Question: I am trying break; out of frustration. Is there an event handler I need to know about in console?

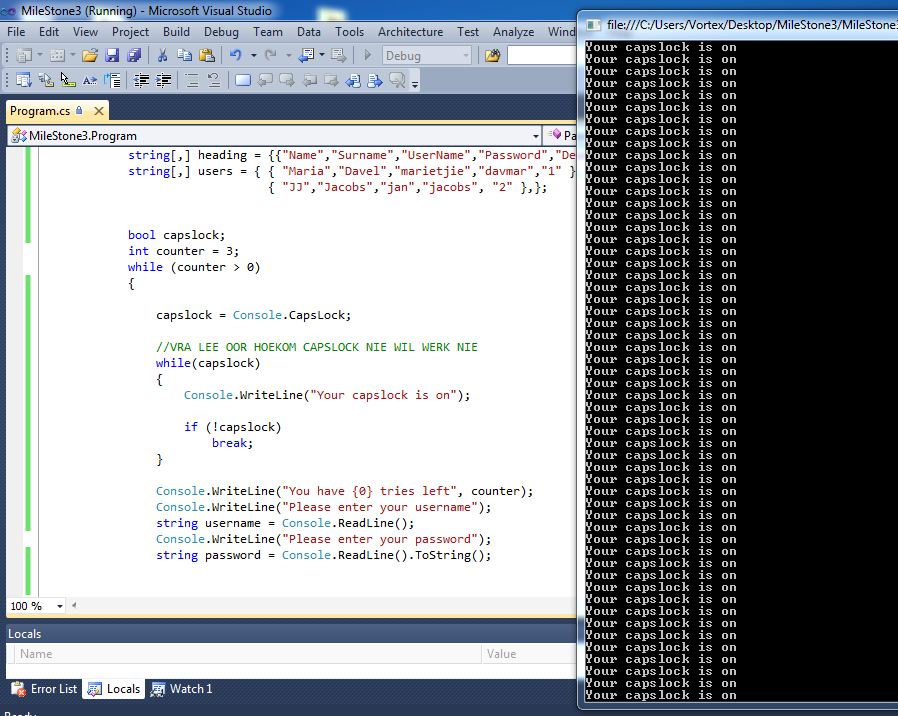
Answer: You're only setting the value of 'capslock' once, prior to entering the loop. 'bool' is a value type, so you get a copy of the 'Console.CapsLock' property, not a reference to it. Your variable is never going to change value after that first assignment. What you want is something like:
'''
while(Console.CapsLock)
{
// inform user, perhaps remove the loop and just tell them once
}
'''
Or
'''
capslock = Console.CapsLock;
while(capslock)
{
Console.WriteLine("CapsLock on");
capslock = Console.CapsLock;
}
'''
On a side note, writing a message as fast as possible in a loop is probably a bad idea since it's just going to fill up the screen before the user has a chance to do anythign about it.